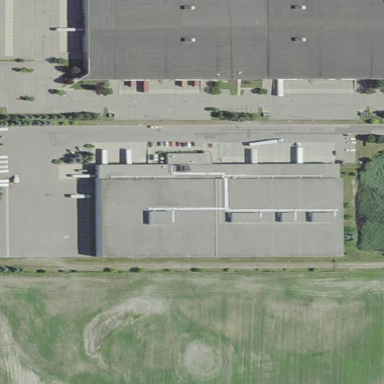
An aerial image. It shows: Warehouse building.